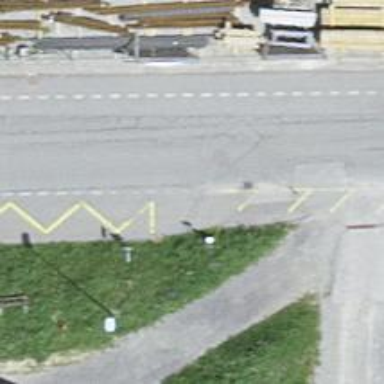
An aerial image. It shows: Bus stop with platform for public transport.